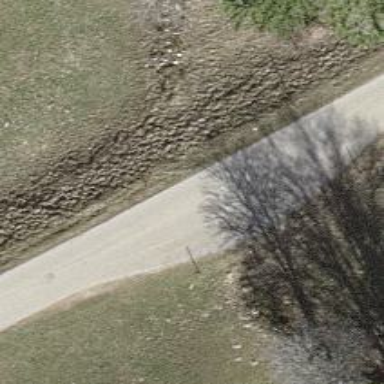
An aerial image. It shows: Passing place on the road.